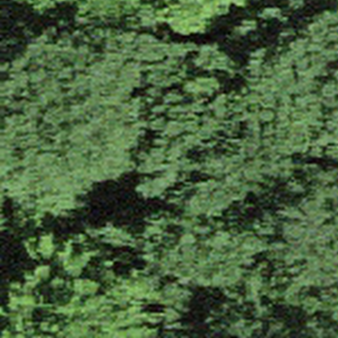
Label: other